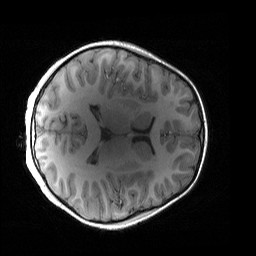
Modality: T1w
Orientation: axial
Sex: female
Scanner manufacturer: siemens
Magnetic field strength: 3 T
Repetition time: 1.9 s
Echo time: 0.00243 s